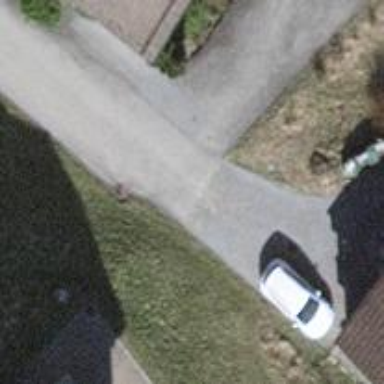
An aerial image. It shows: Paved driveway serving as service road.